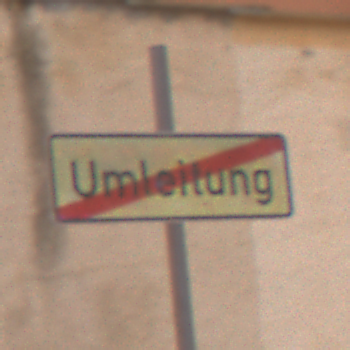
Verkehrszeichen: EndeDerUmleitungsankuendigung
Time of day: Midday
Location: Outdoor (Urban)
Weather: Overcast
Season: NotSpecified
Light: Natural